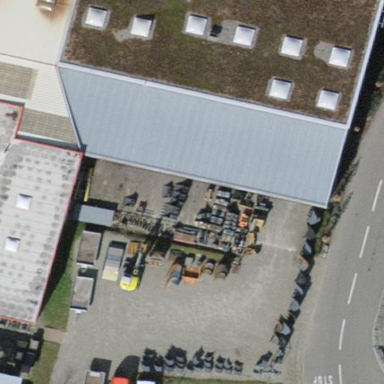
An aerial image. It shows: Industrial building.